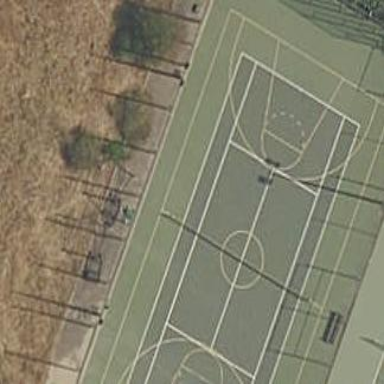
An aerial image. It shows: Tennis court on pitch designated for leisure land.